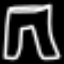
Label: pants